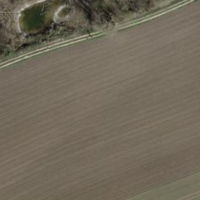
EUNIS habitat code: 52
Species observed at this site:
Chorthippus brunneus